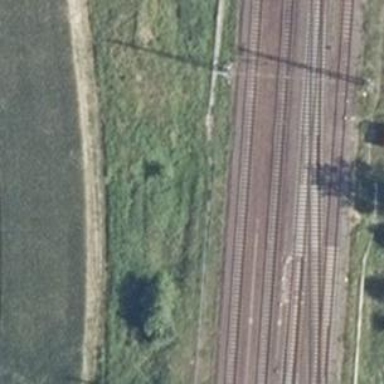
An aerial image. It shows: Railway track with contact lines for electrification.